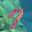
Label: 7